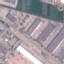
Land use / land cover: Industrial